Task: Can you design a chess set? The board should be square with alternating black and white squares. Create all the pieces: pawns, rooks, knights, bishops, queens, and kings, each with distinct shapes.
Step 1174:
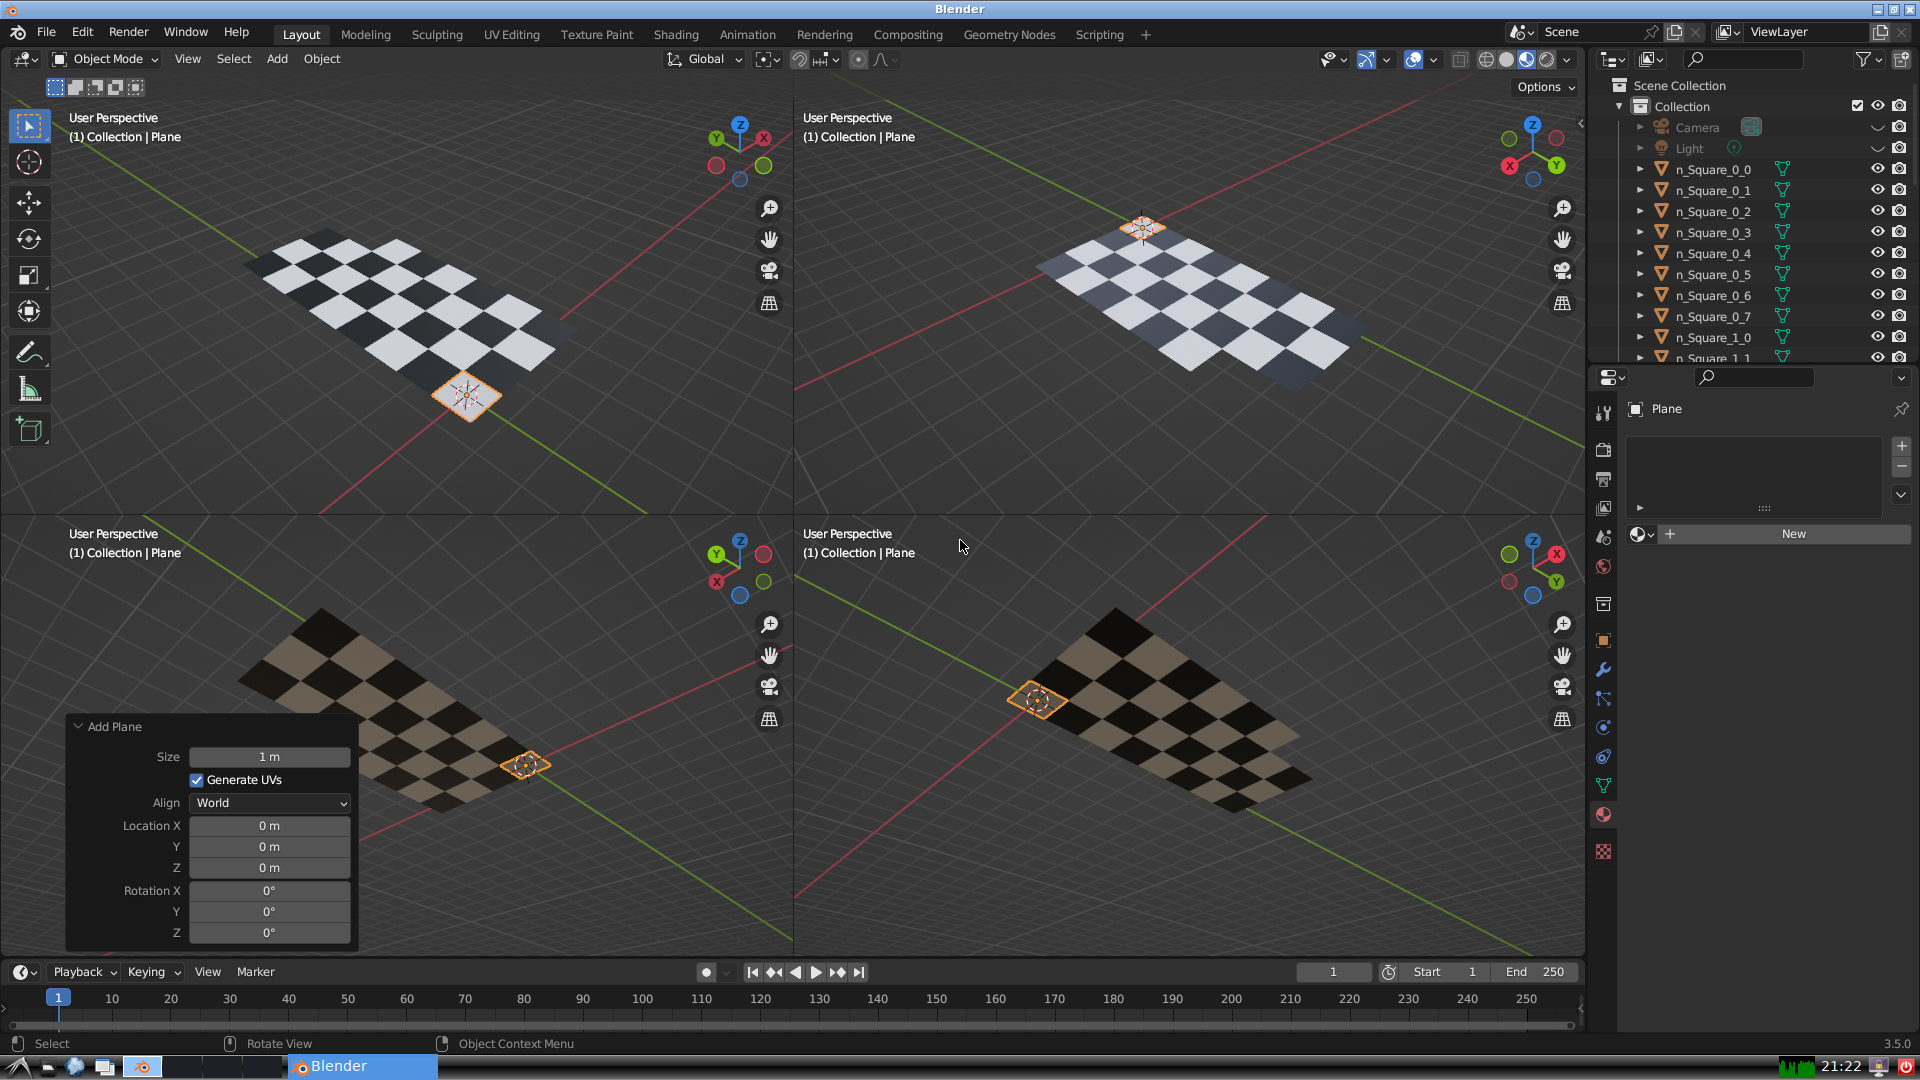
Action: {"mouse_move": [270, 826]}